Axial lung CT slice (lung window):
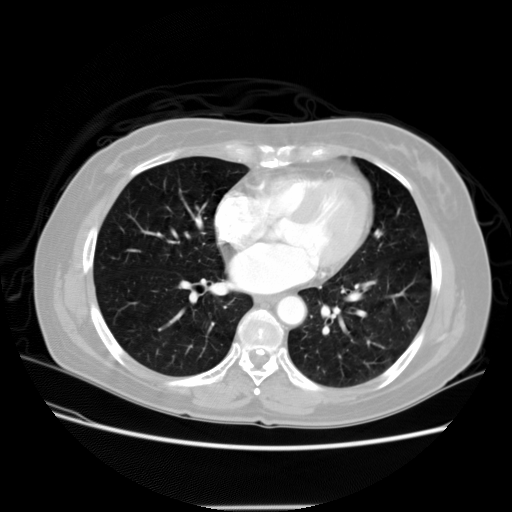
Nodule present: no